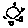
Label: sun